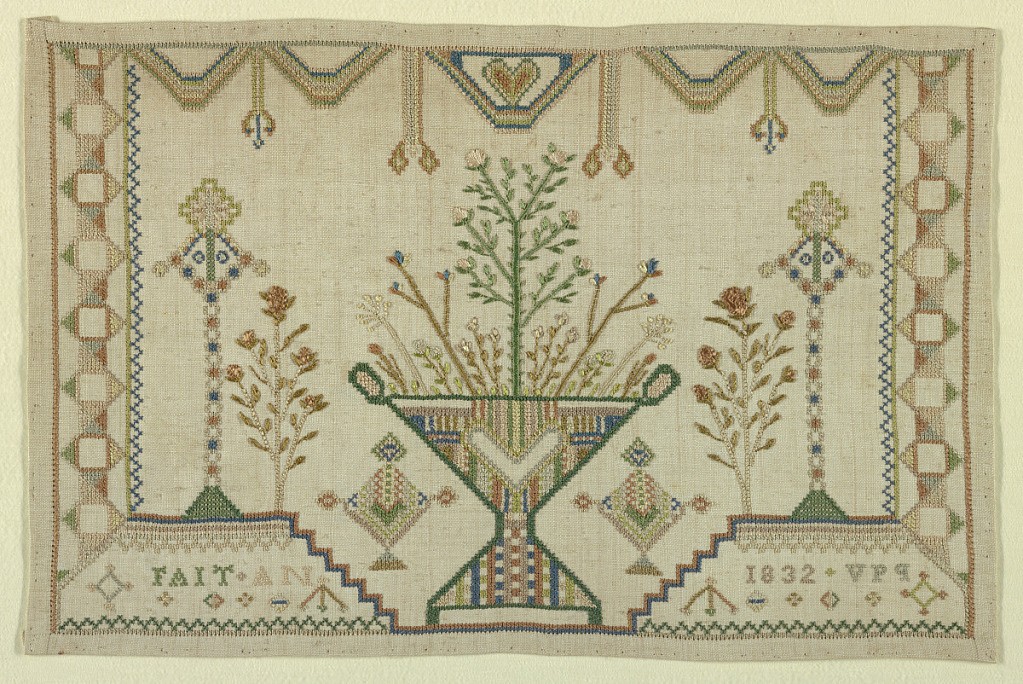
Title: Sampler
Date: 1832
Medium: silk embroidery on linen Technique: cross, satin, and back stitches on plain weave
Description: Vase of flowers in center of other ornaments. Sampler may have been made in France or in a school in another country where French was taught to young women.